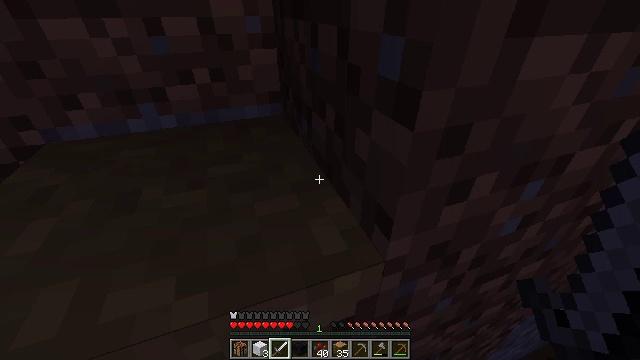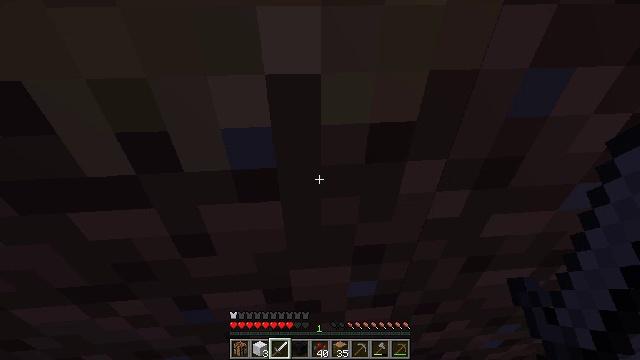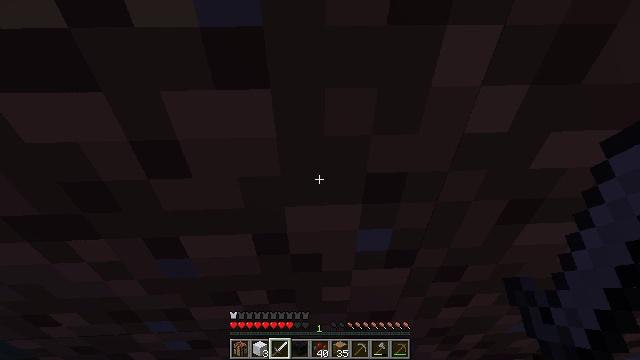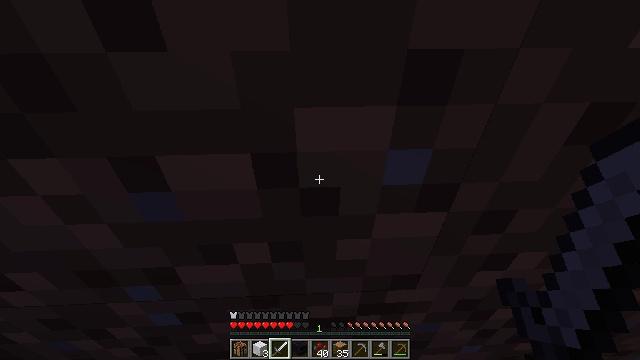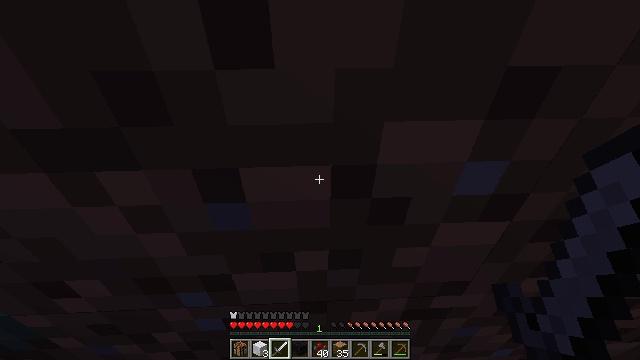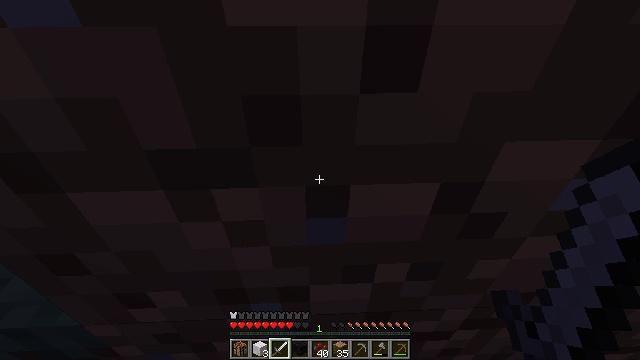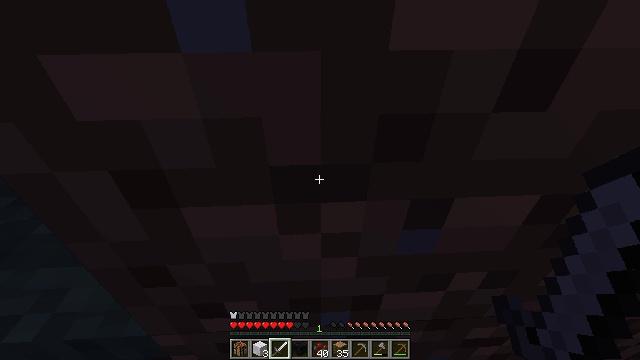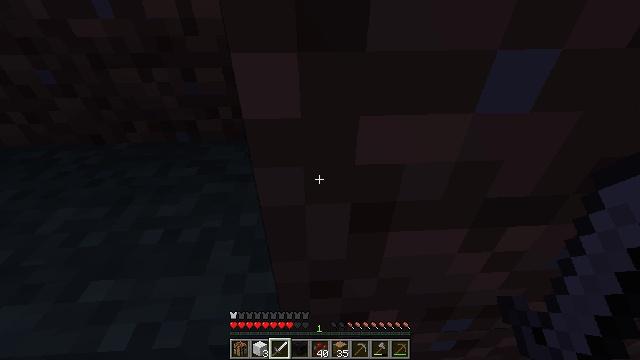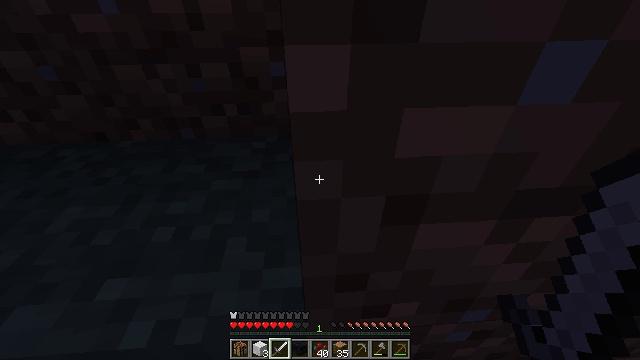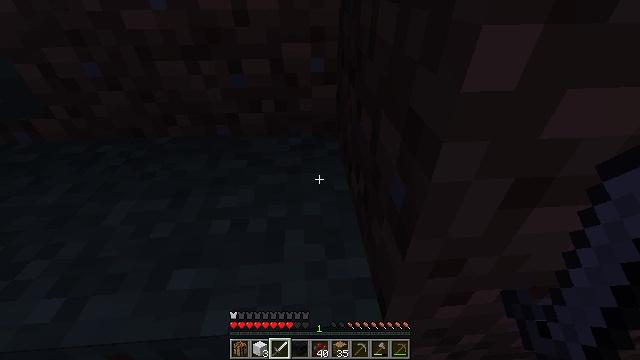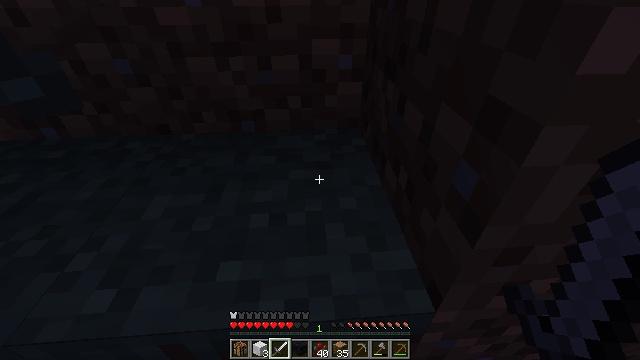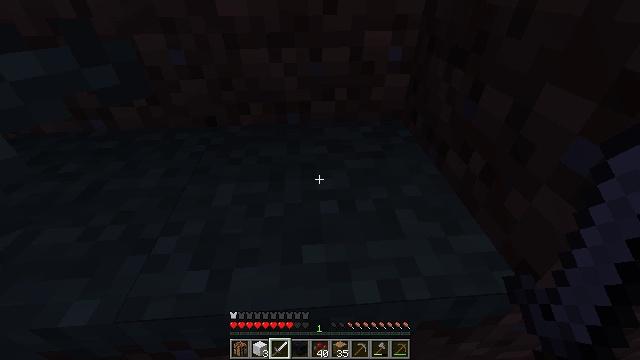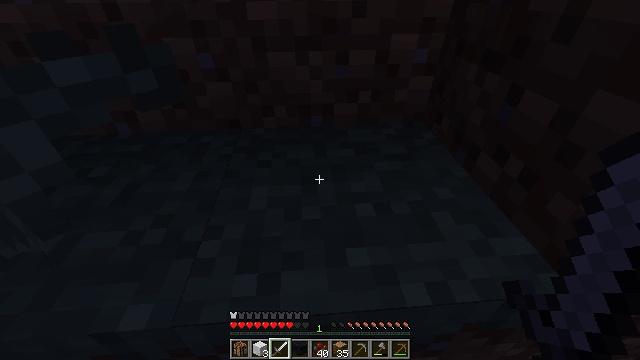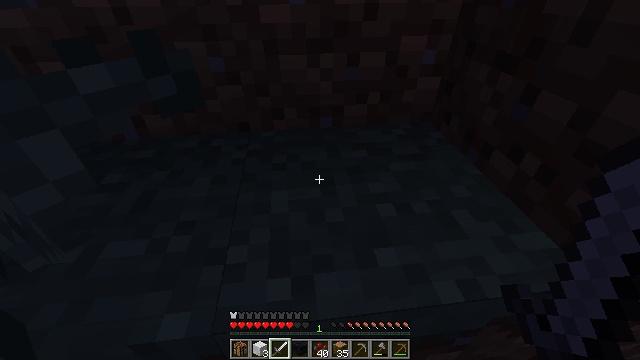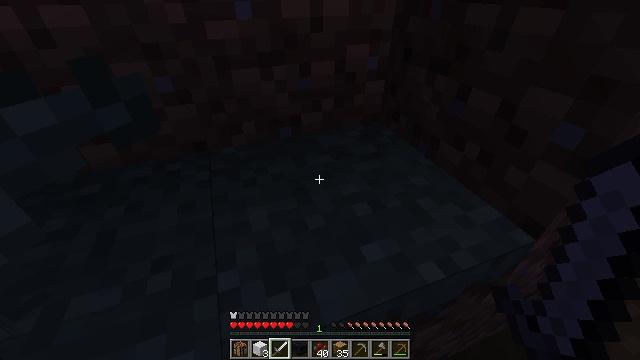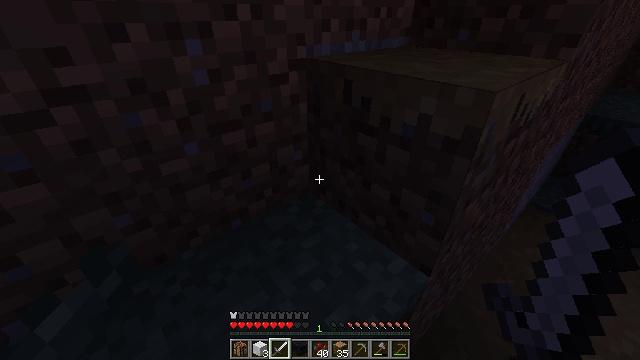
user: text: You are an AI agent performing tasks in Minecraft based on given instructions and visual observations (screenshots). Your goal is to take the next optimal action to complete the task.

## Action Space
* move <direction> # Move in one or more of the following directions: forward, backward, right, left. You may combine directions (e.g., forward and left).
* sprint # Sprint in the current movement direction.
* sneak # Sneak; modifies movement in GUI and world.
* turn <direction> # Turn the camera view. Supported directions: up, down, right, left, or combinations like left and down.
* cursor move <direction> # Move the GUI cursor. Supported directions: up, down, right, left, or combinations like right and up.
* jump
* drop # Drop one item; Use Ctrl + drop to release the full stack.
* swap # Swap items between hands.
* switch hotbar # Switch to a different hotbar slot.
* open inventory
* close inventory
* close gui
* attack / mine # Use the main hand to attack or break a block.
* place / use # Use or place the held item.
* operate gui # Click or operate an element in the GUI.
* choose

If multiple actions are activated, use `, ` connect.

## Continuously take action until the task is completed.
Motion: motion action
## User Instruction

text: Destroy the spruce leaves to get sticks and saplings.
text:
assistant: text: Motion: move left, turn left and down
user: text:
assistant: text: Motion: move left, turn left
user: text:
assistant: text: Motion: move left
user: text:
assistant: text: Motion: move left
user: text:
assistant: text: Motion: move left
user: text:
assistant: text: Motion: move forward and move left
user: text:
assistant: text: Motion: move forward and move left
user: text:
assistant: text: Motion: move forward and move left, turn right
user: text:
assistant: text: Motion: move forward and move left
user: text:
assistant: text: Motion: move forward and move left
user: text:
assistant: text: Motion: move forward and move left
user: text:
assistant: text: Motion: move forward and move left
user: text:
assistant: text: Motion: move forward and move left, turn right
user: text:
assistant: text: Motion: move forward and move left, turn right, jump
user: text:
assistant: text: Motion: move forward and move left, turn right and up, jump
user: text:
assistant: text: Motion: move forward, turn right and up, jump
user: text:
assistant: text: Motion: move forward, turn right and up, jump
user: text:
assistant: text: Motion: move forward, turn right and up, jump
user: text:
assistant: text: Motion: move forward, turn right, jump
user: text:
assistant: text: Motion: move forward
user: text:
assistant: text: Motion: move forward and move left
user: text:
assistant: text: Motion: move forward and move left, turn right and up
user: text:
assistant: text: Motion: move forward and move left, turn right and up
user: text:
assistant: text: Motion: move forward, turn up, jump
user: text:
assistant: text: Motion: move forward, turn up, jump
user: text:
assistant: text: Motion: move forward, jump
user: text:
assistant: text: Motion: move forward, turn up, jump
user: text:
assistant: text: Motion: move forward, turn up, jump
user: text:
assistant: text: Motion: move forward
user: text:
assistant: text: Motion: move forward, turn up